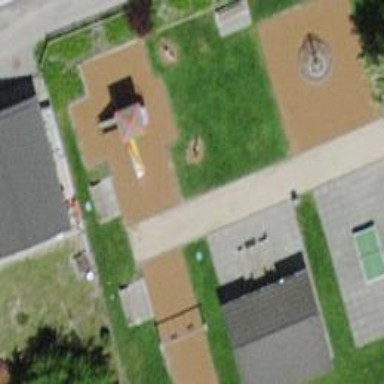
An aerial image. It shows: Playground area for leisure land.